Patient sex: M
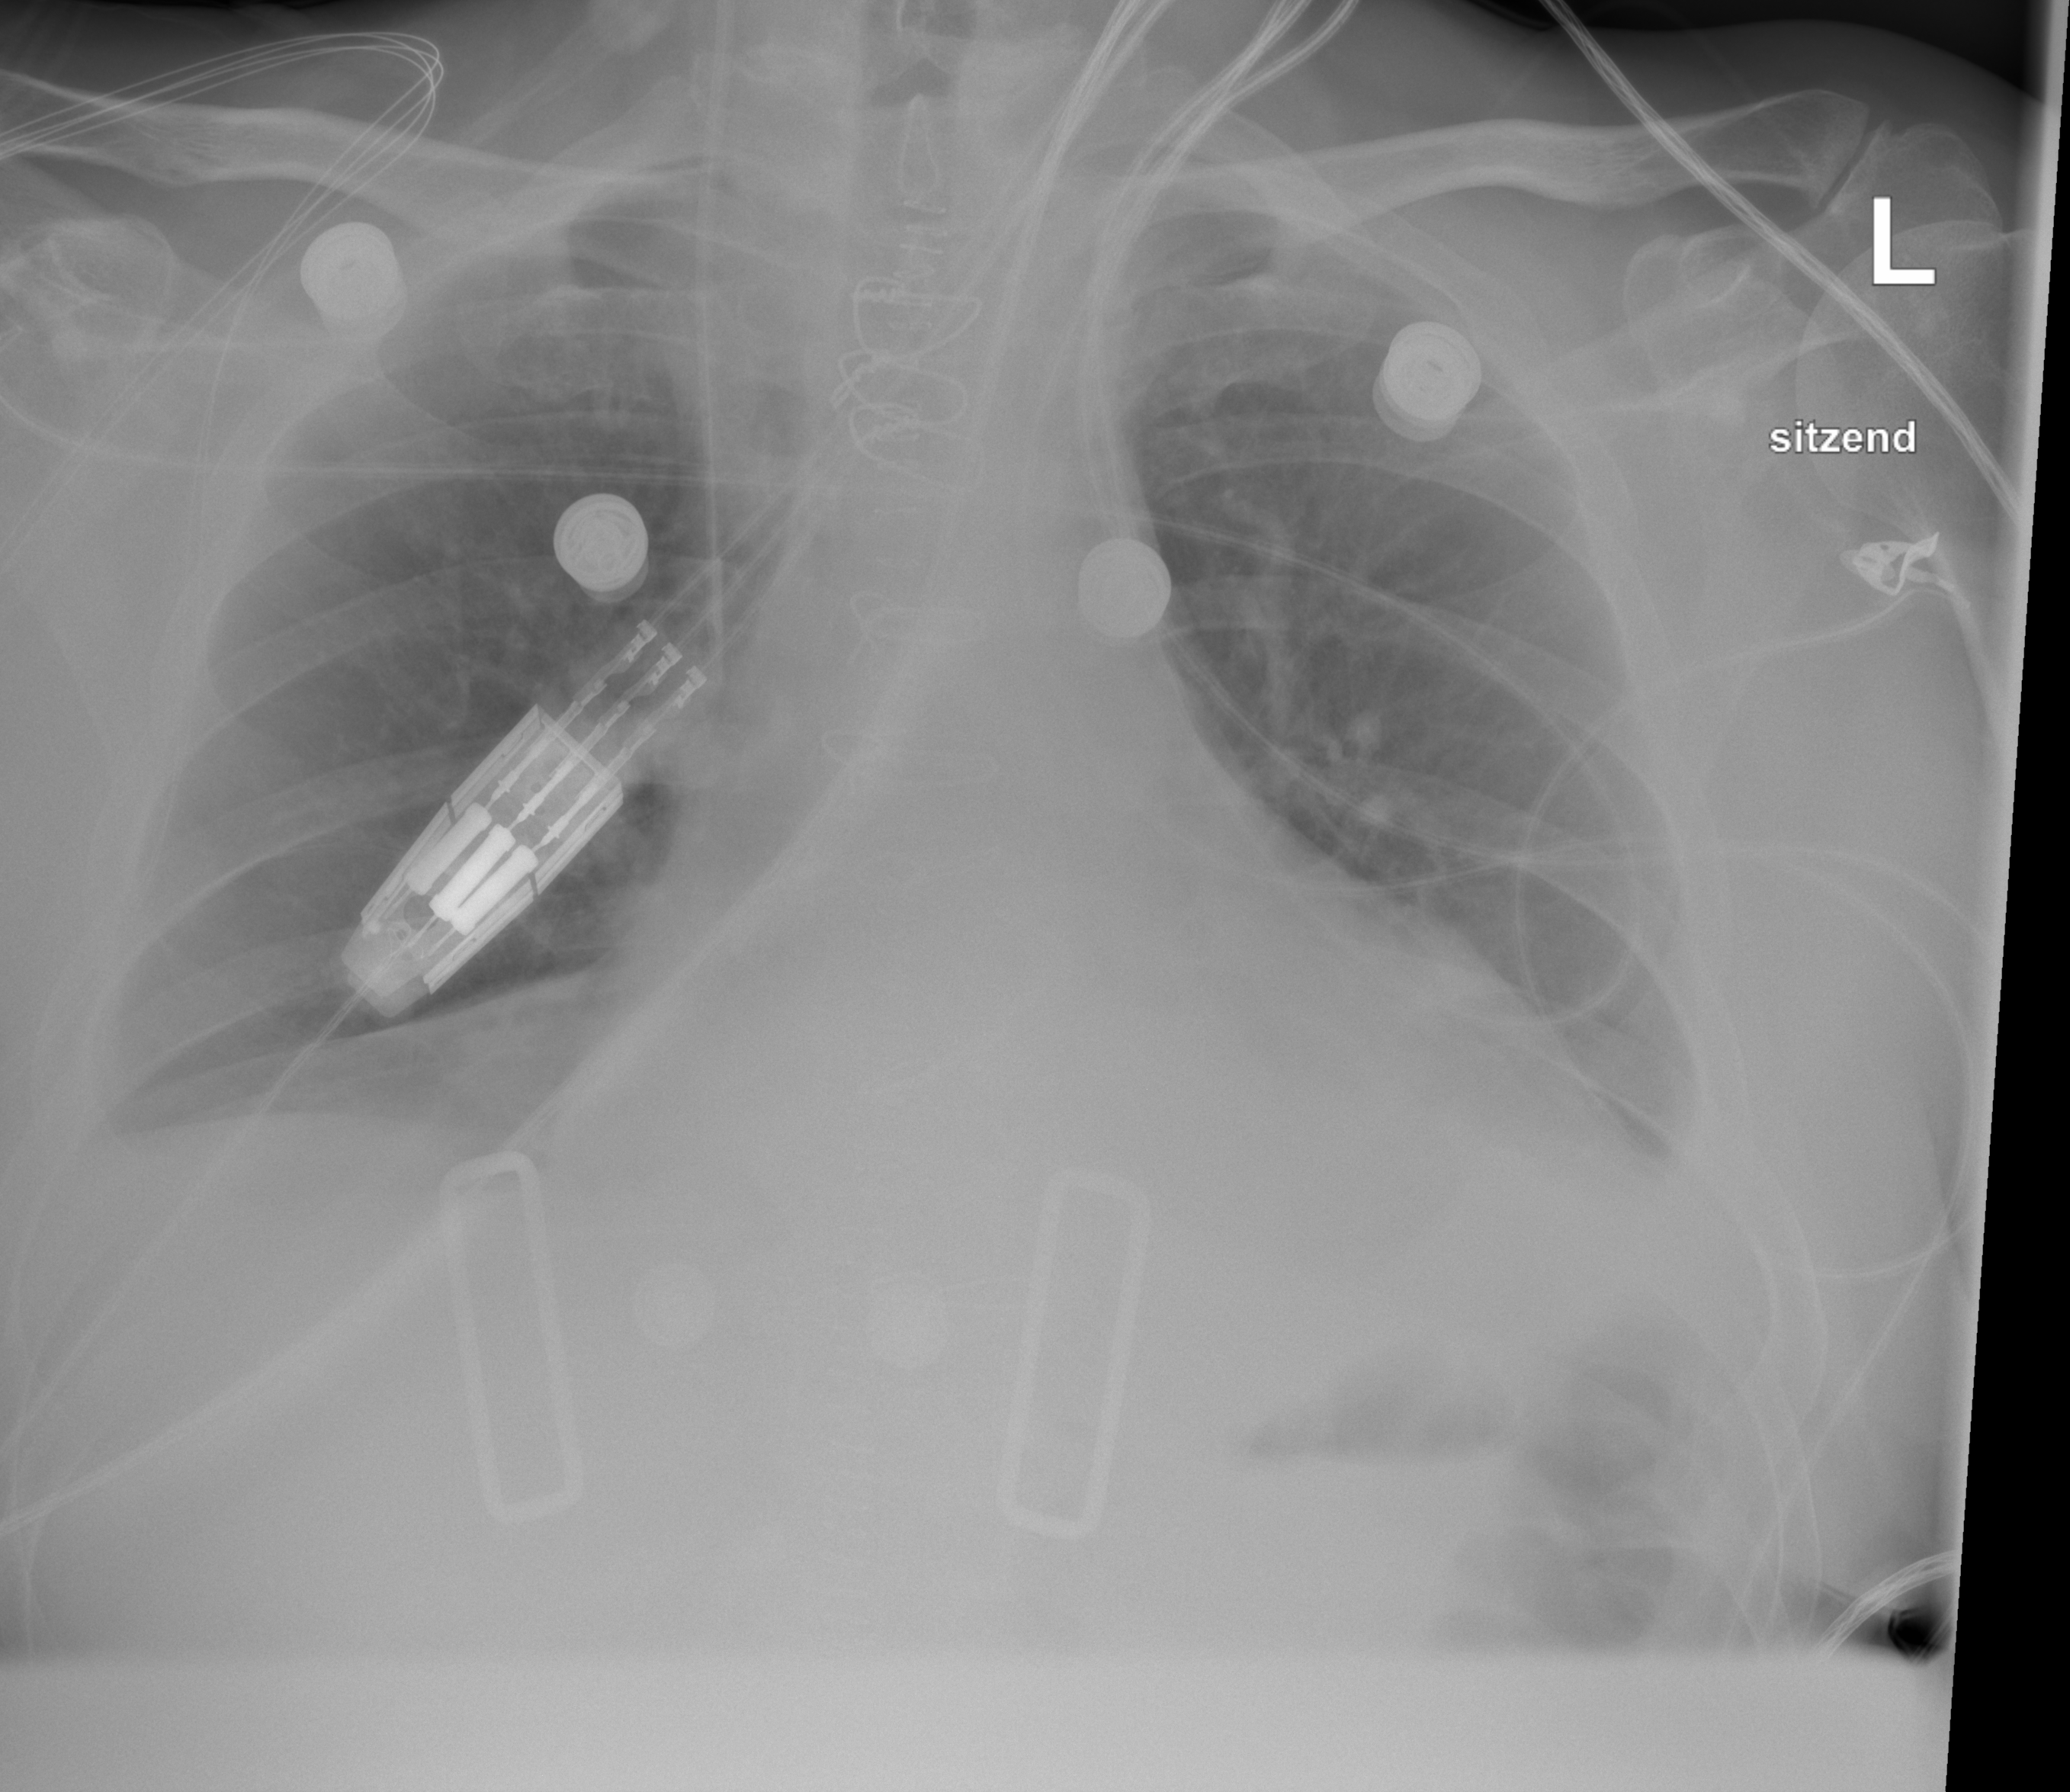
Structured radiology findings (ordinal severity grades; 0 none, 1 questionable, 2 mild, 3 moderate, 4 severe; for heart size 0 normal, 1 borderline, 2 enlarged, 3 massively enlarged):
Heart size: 2
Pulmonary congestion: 1
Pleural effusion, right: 2
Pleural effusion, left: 2
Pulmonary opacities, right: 0
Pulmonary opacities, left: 0
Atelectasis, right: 2
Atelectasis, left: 1